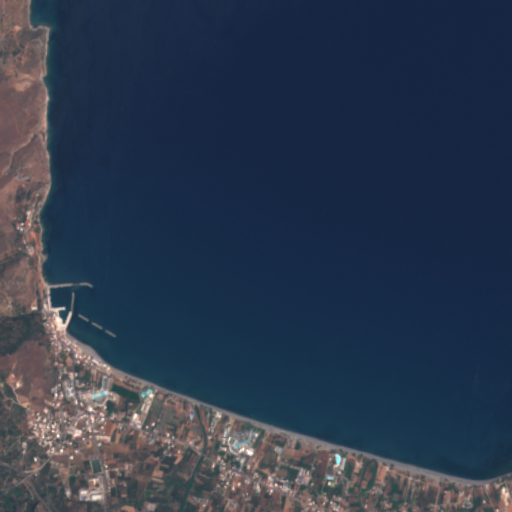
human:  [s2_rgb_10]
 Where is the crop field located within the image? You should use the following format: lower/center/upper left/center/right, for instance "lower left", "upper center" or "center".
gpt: The crop field is located in the lower left of the image.
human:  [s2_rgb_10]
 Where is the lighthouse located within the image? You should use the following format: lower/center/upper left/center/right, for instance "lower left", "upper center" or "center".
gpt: The lighthouse is located in the center left of the image.
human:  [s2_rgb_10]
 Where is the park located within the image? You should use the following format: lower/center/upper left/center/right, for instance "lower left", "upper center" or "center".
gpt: There is no park in the image.